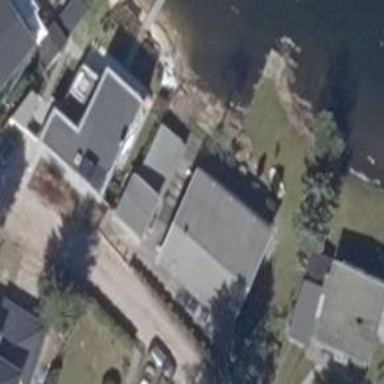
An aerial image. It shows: Gabled roof house.